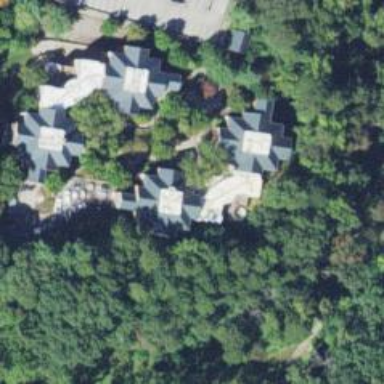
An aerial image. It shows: University building.